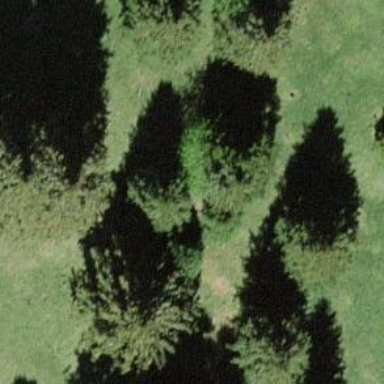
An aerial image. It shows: Needle-leaved tree in its natural environment.